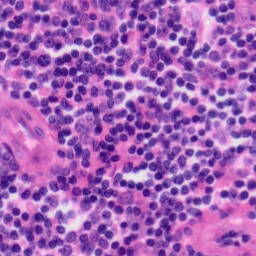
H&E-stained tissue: Tonsil